Chest X-ray:
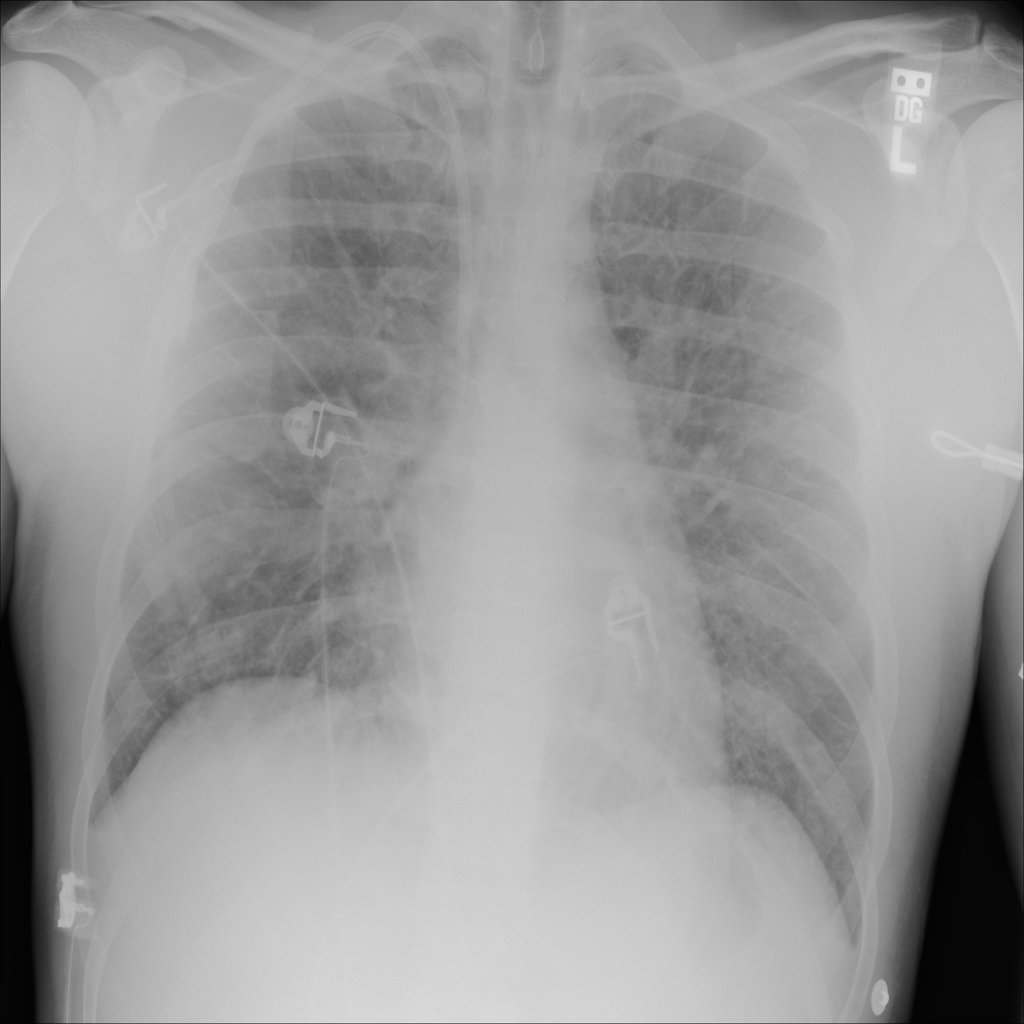
Findings: Consolidation, Effusion
No abnormal finding: no